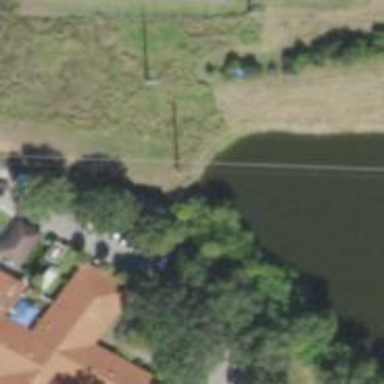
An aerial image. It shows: Power pole.